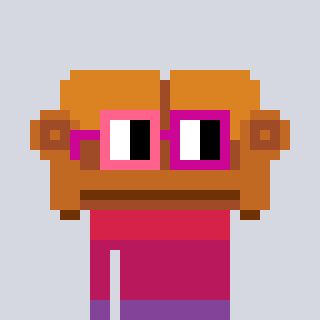
a pixel art character with square pink and red glasses, a couch-shaped head and a red-colored body on a cool background